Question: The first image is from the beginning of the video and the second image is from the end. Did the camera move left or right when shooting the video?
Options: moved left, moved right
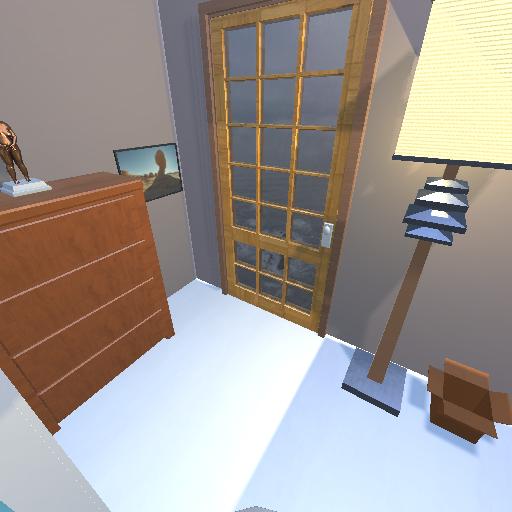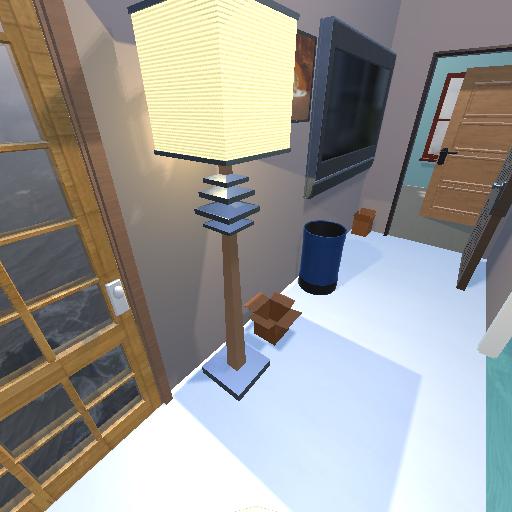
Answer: moved left